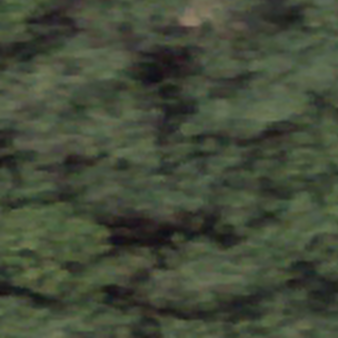
Label: other